Question: I have a button class anchor CSSed as follows:
'''
.button {
display: inline-block;
width: 8.0em;
text-align: center;
text-decoration: none;
background-color: #840;
letter-spacing: 1px;
line-height: 2.2em;
padding: 0.5em 0.2em;
border: 4px solid #420;
}
'''
See below for an example with FAQ tapped.
It doesn't happen reliably, but typically only the first time a button is tapped, sometimes when you go back the button is back to normal, other times it is wider, other times it looks larger (meaning width, height and font are larger), other times all the buttons look smaller!
If you want to <URL>, you need to use Safari on an iPhone -- iMac and iPad seem to work okay.

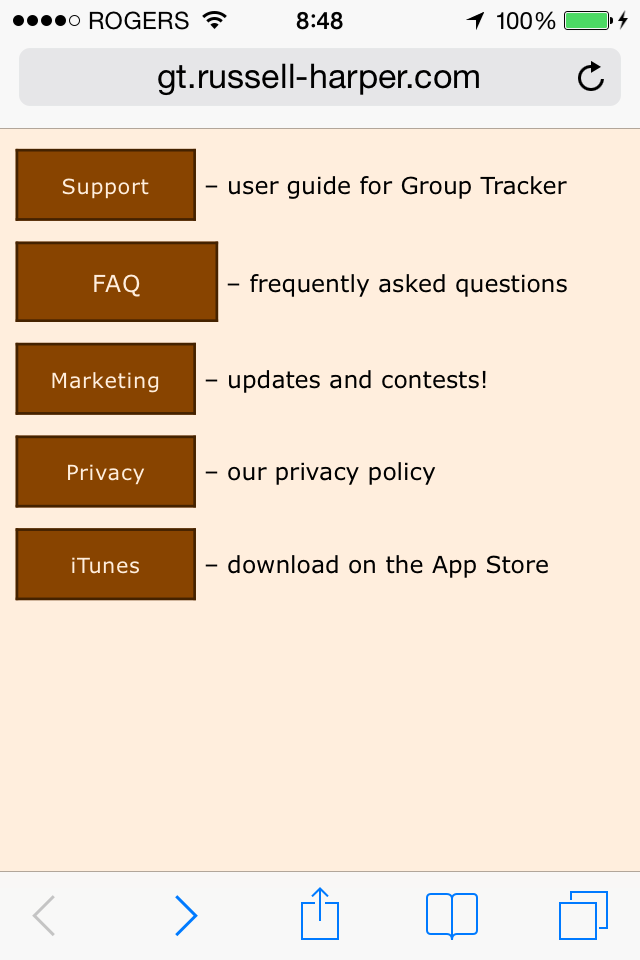
Answer: I had a similar situation lately on the iPhone (well itouch but it is using the same iOS) I had a paragraph that for some unknown reason the text was reflowing and becoming bigger than the heading text. But rotating the device the text reflowed and changed size. I fixed it with this:
'''
-webkit-text-size-adjust: 100%;
'''
I found this answer originally here:
<URL>
Hope that works for you.